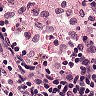
Metastatic tissue present: no